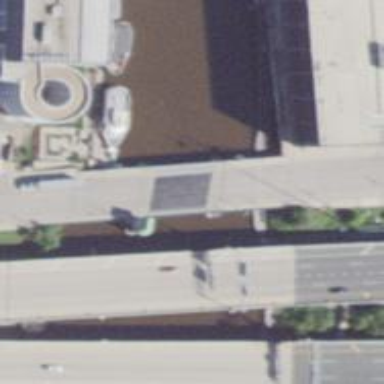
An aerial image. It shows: Footway road that includes lift bridge.